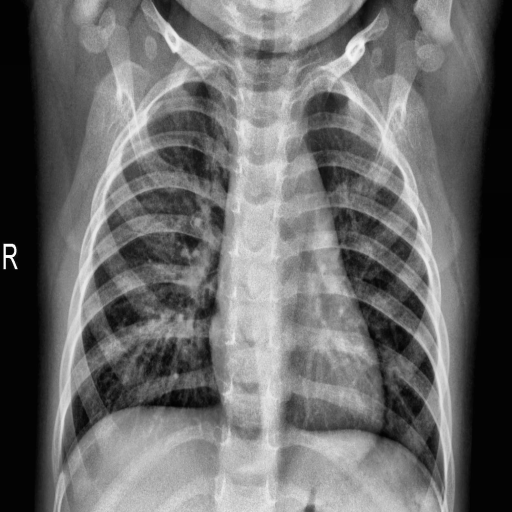
Finding: NORMAL